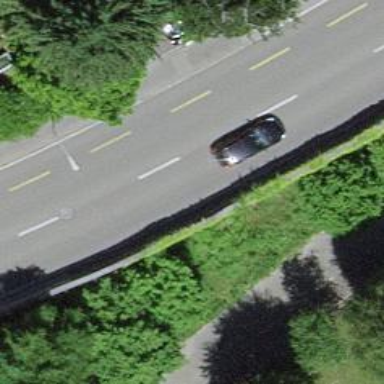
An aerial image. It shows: Noise barrier wall.